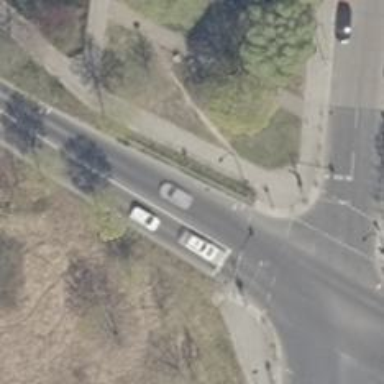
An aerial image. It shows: Road with traffic signals.